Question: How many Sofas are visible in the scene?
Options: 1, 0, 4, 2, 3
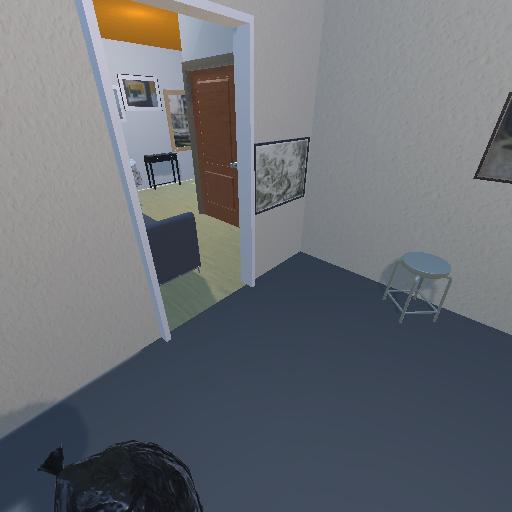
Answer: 1